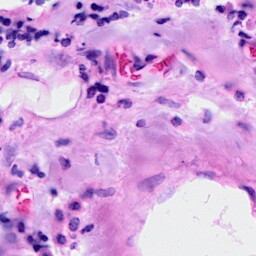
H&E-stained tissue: Breast